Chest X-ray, AP view. Patient: 50 years old, sex M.
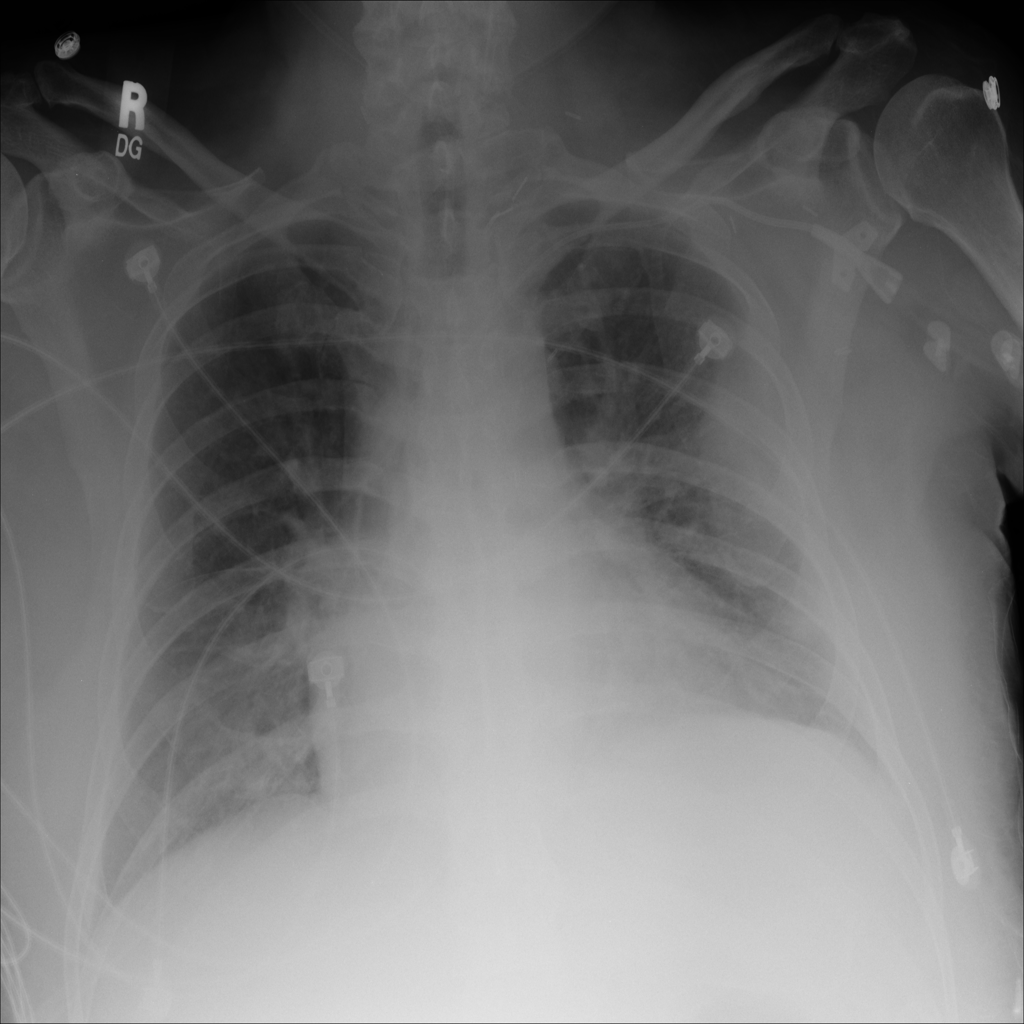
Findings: Atelectasis